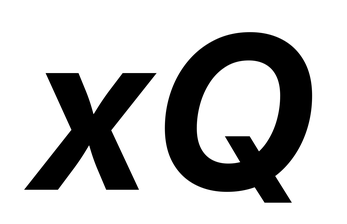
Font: Inter-Italic_Bold_Italic